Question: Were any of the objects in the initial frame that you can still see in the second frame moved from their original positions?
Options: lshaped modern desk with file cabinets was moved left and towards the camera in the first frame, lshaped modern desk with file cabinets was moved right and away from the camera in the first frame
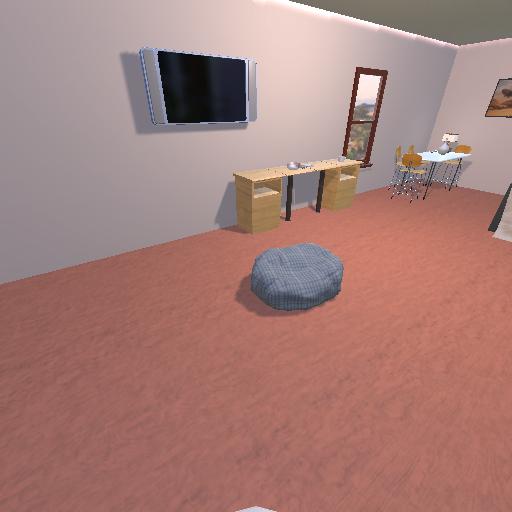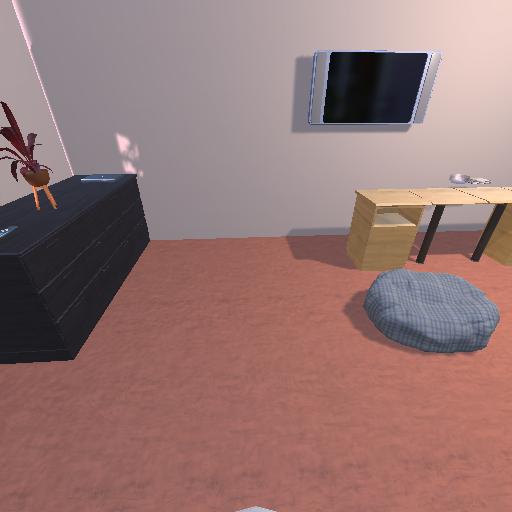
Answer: lshaped modern desk with file cabinets was moved left and towards the camera in the first frame